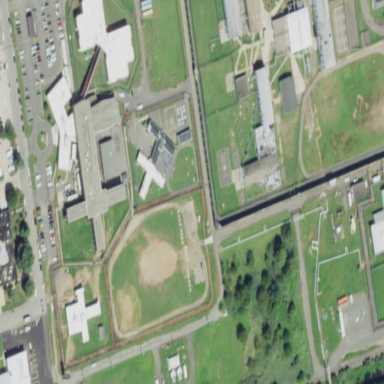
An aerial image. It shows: Prison.